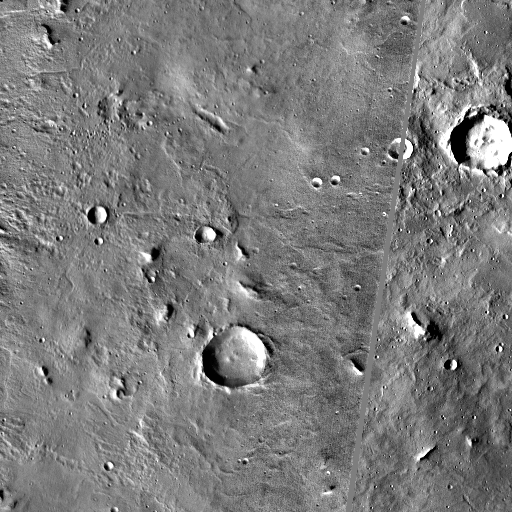
Crater classes present: Background, Other, Layered, Buried